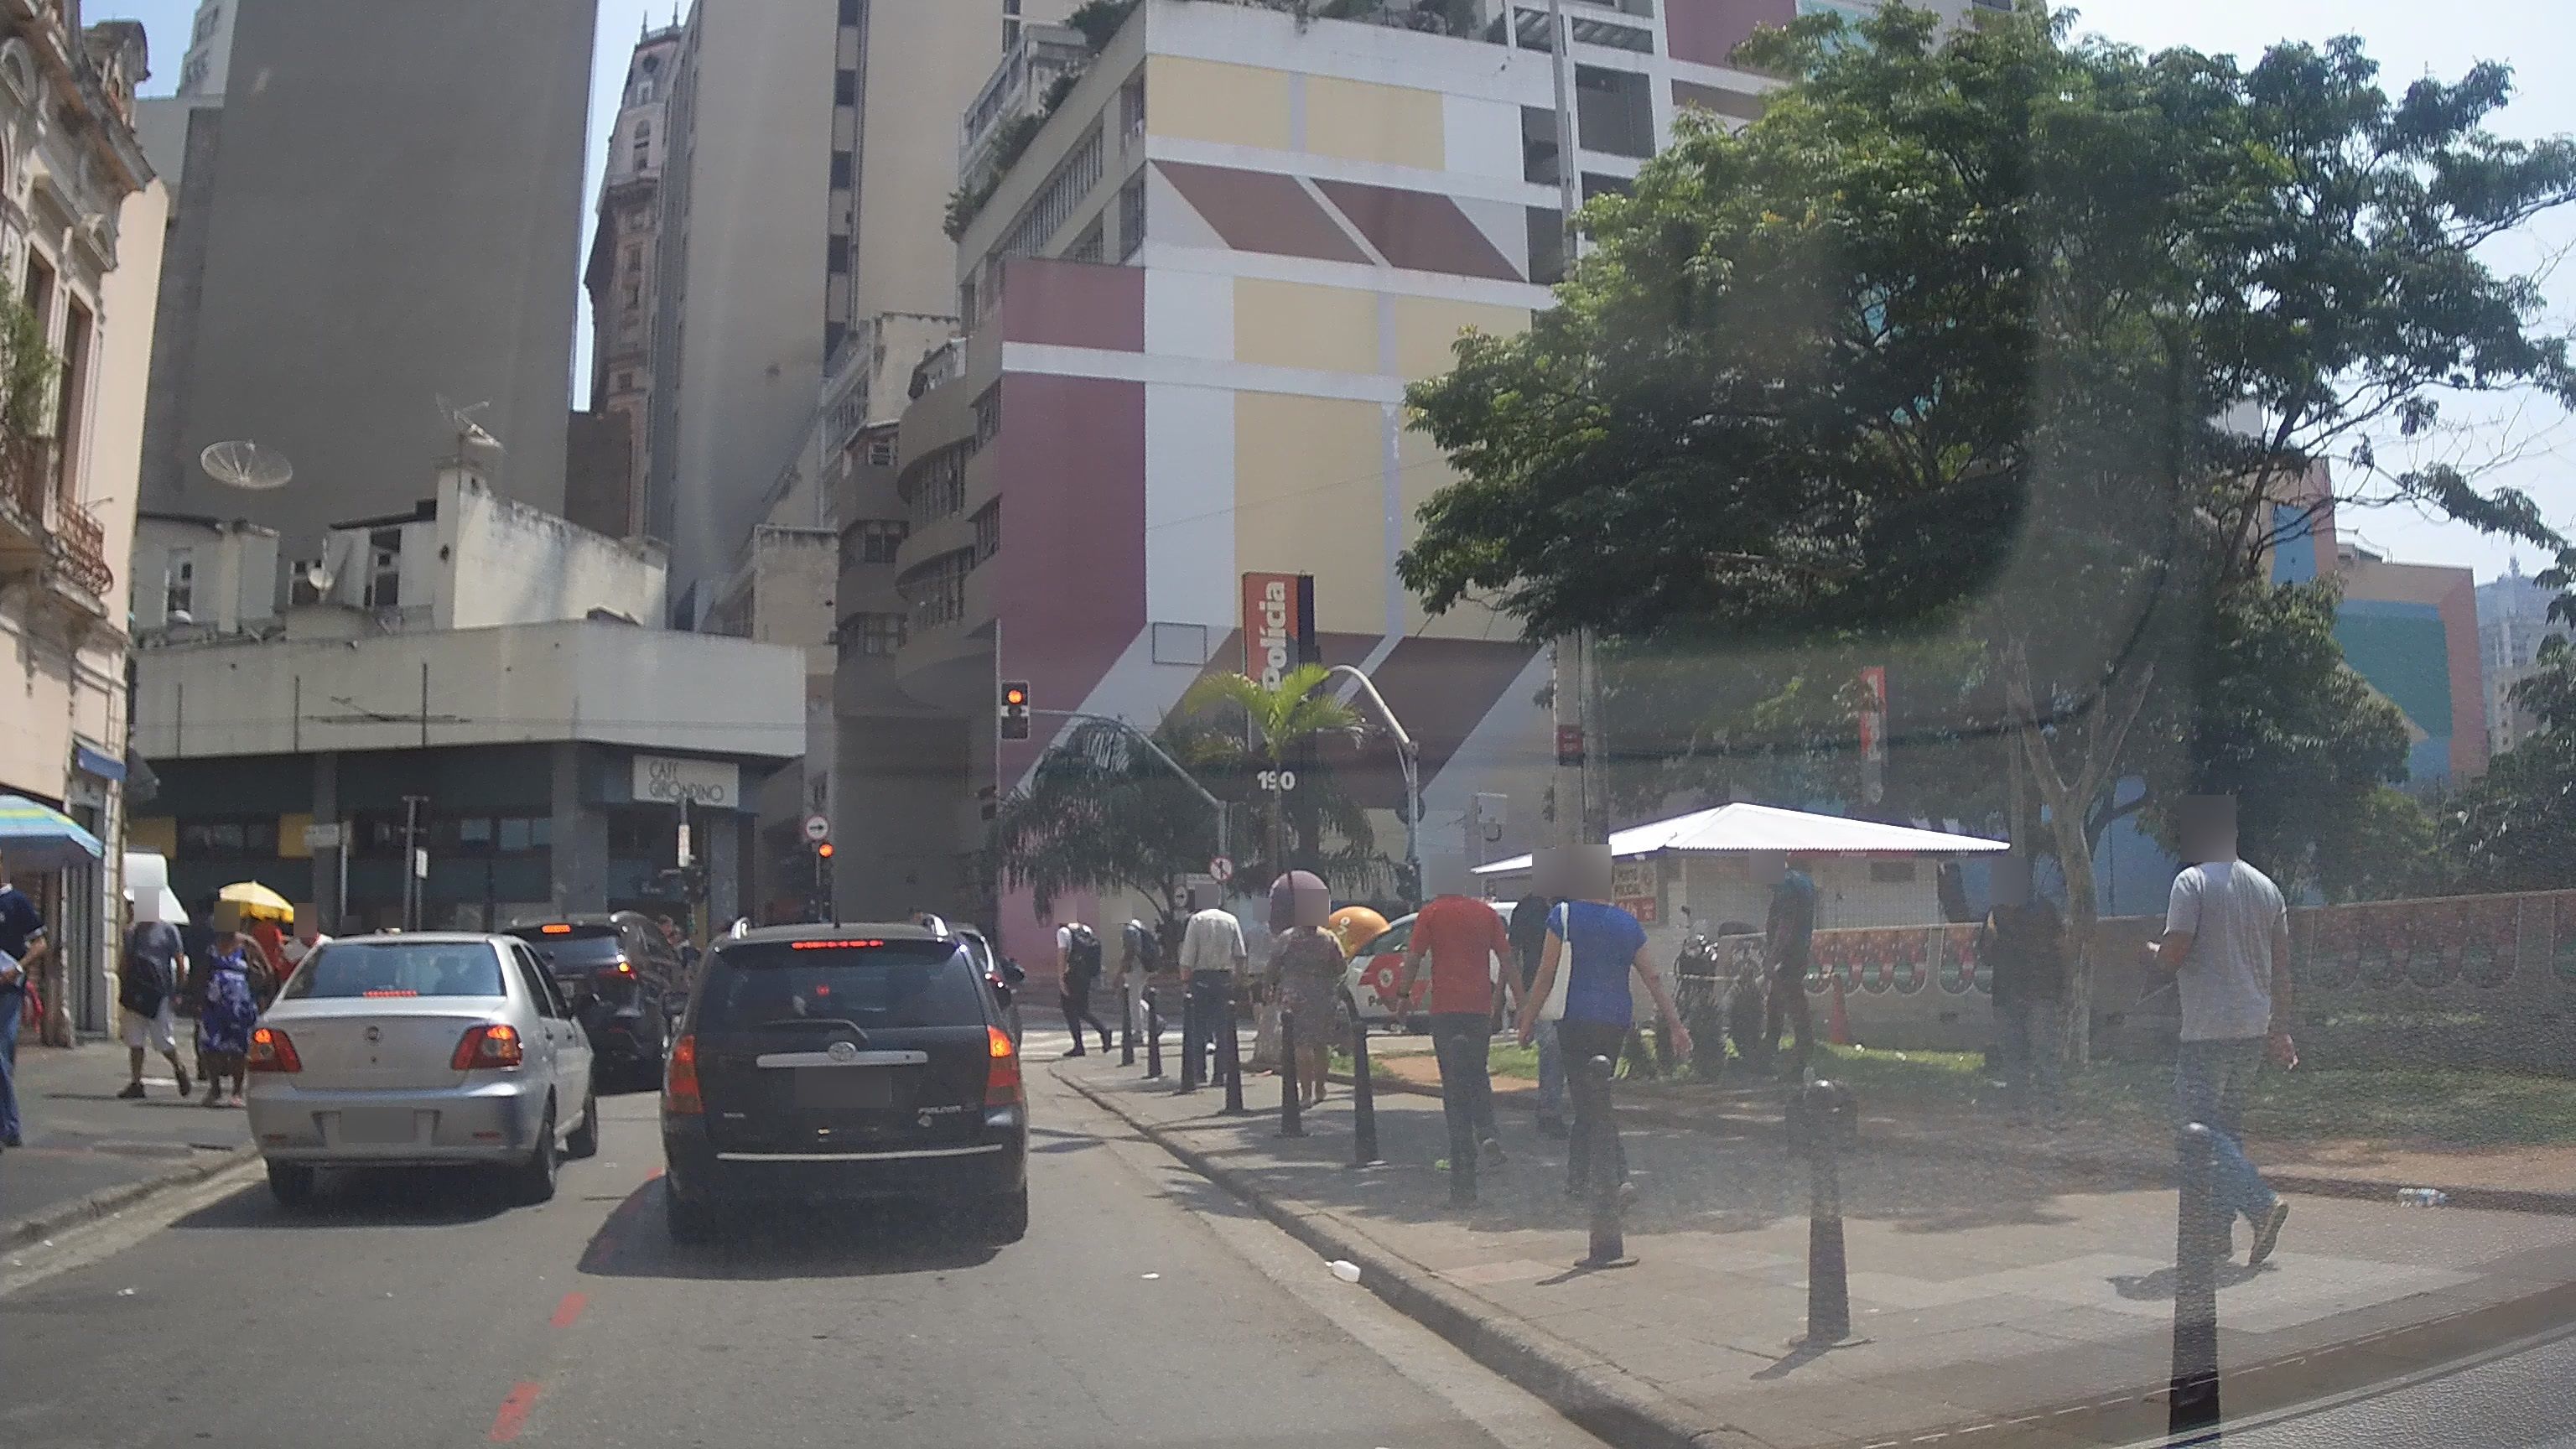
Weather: clear
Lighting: day
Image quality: good
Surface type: walking surface
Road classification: pedestrian, steps, footway
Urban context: urban centre
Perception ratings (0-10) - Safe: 5.95, Lively: 5.77, Beautiful: 6.41, Boring: 1.95, Depressing: 3.51, Wealthy: 1.44